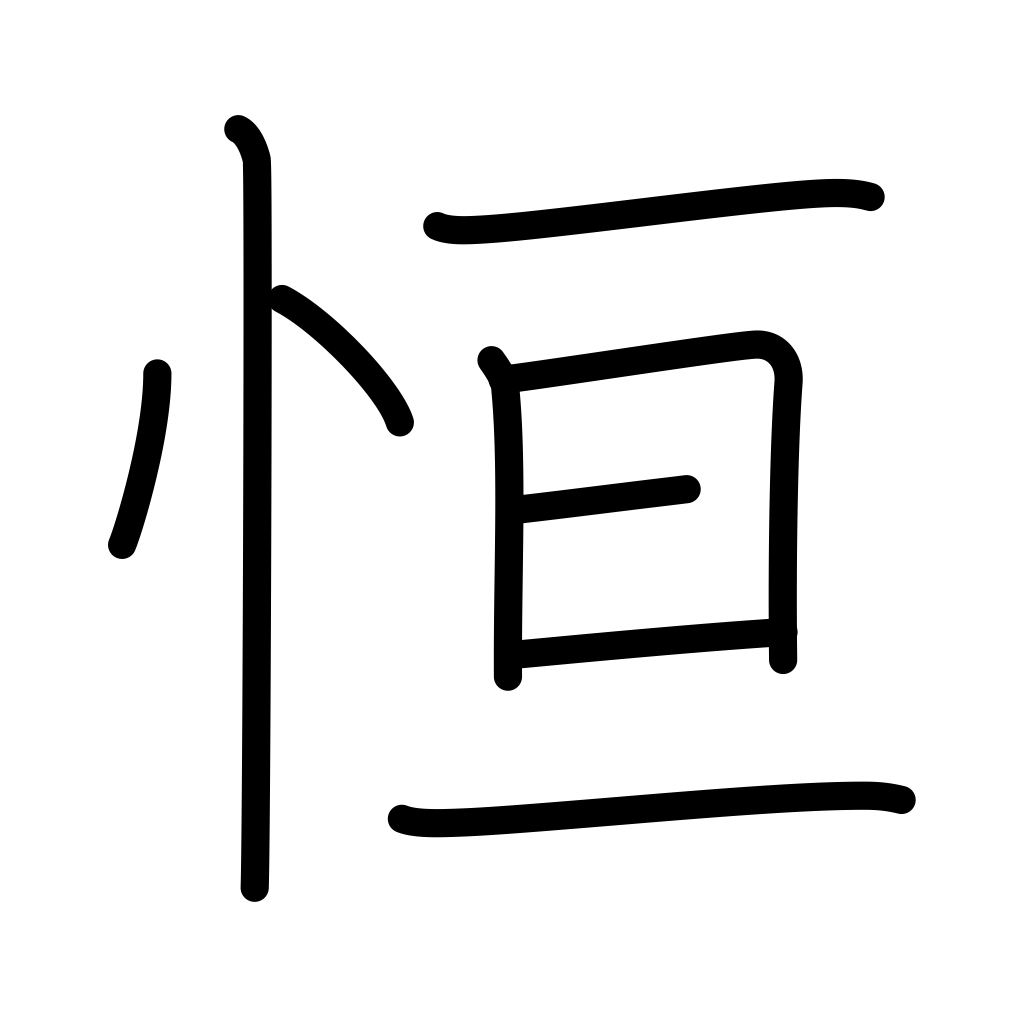
Meaning: constancy, always